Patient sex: M
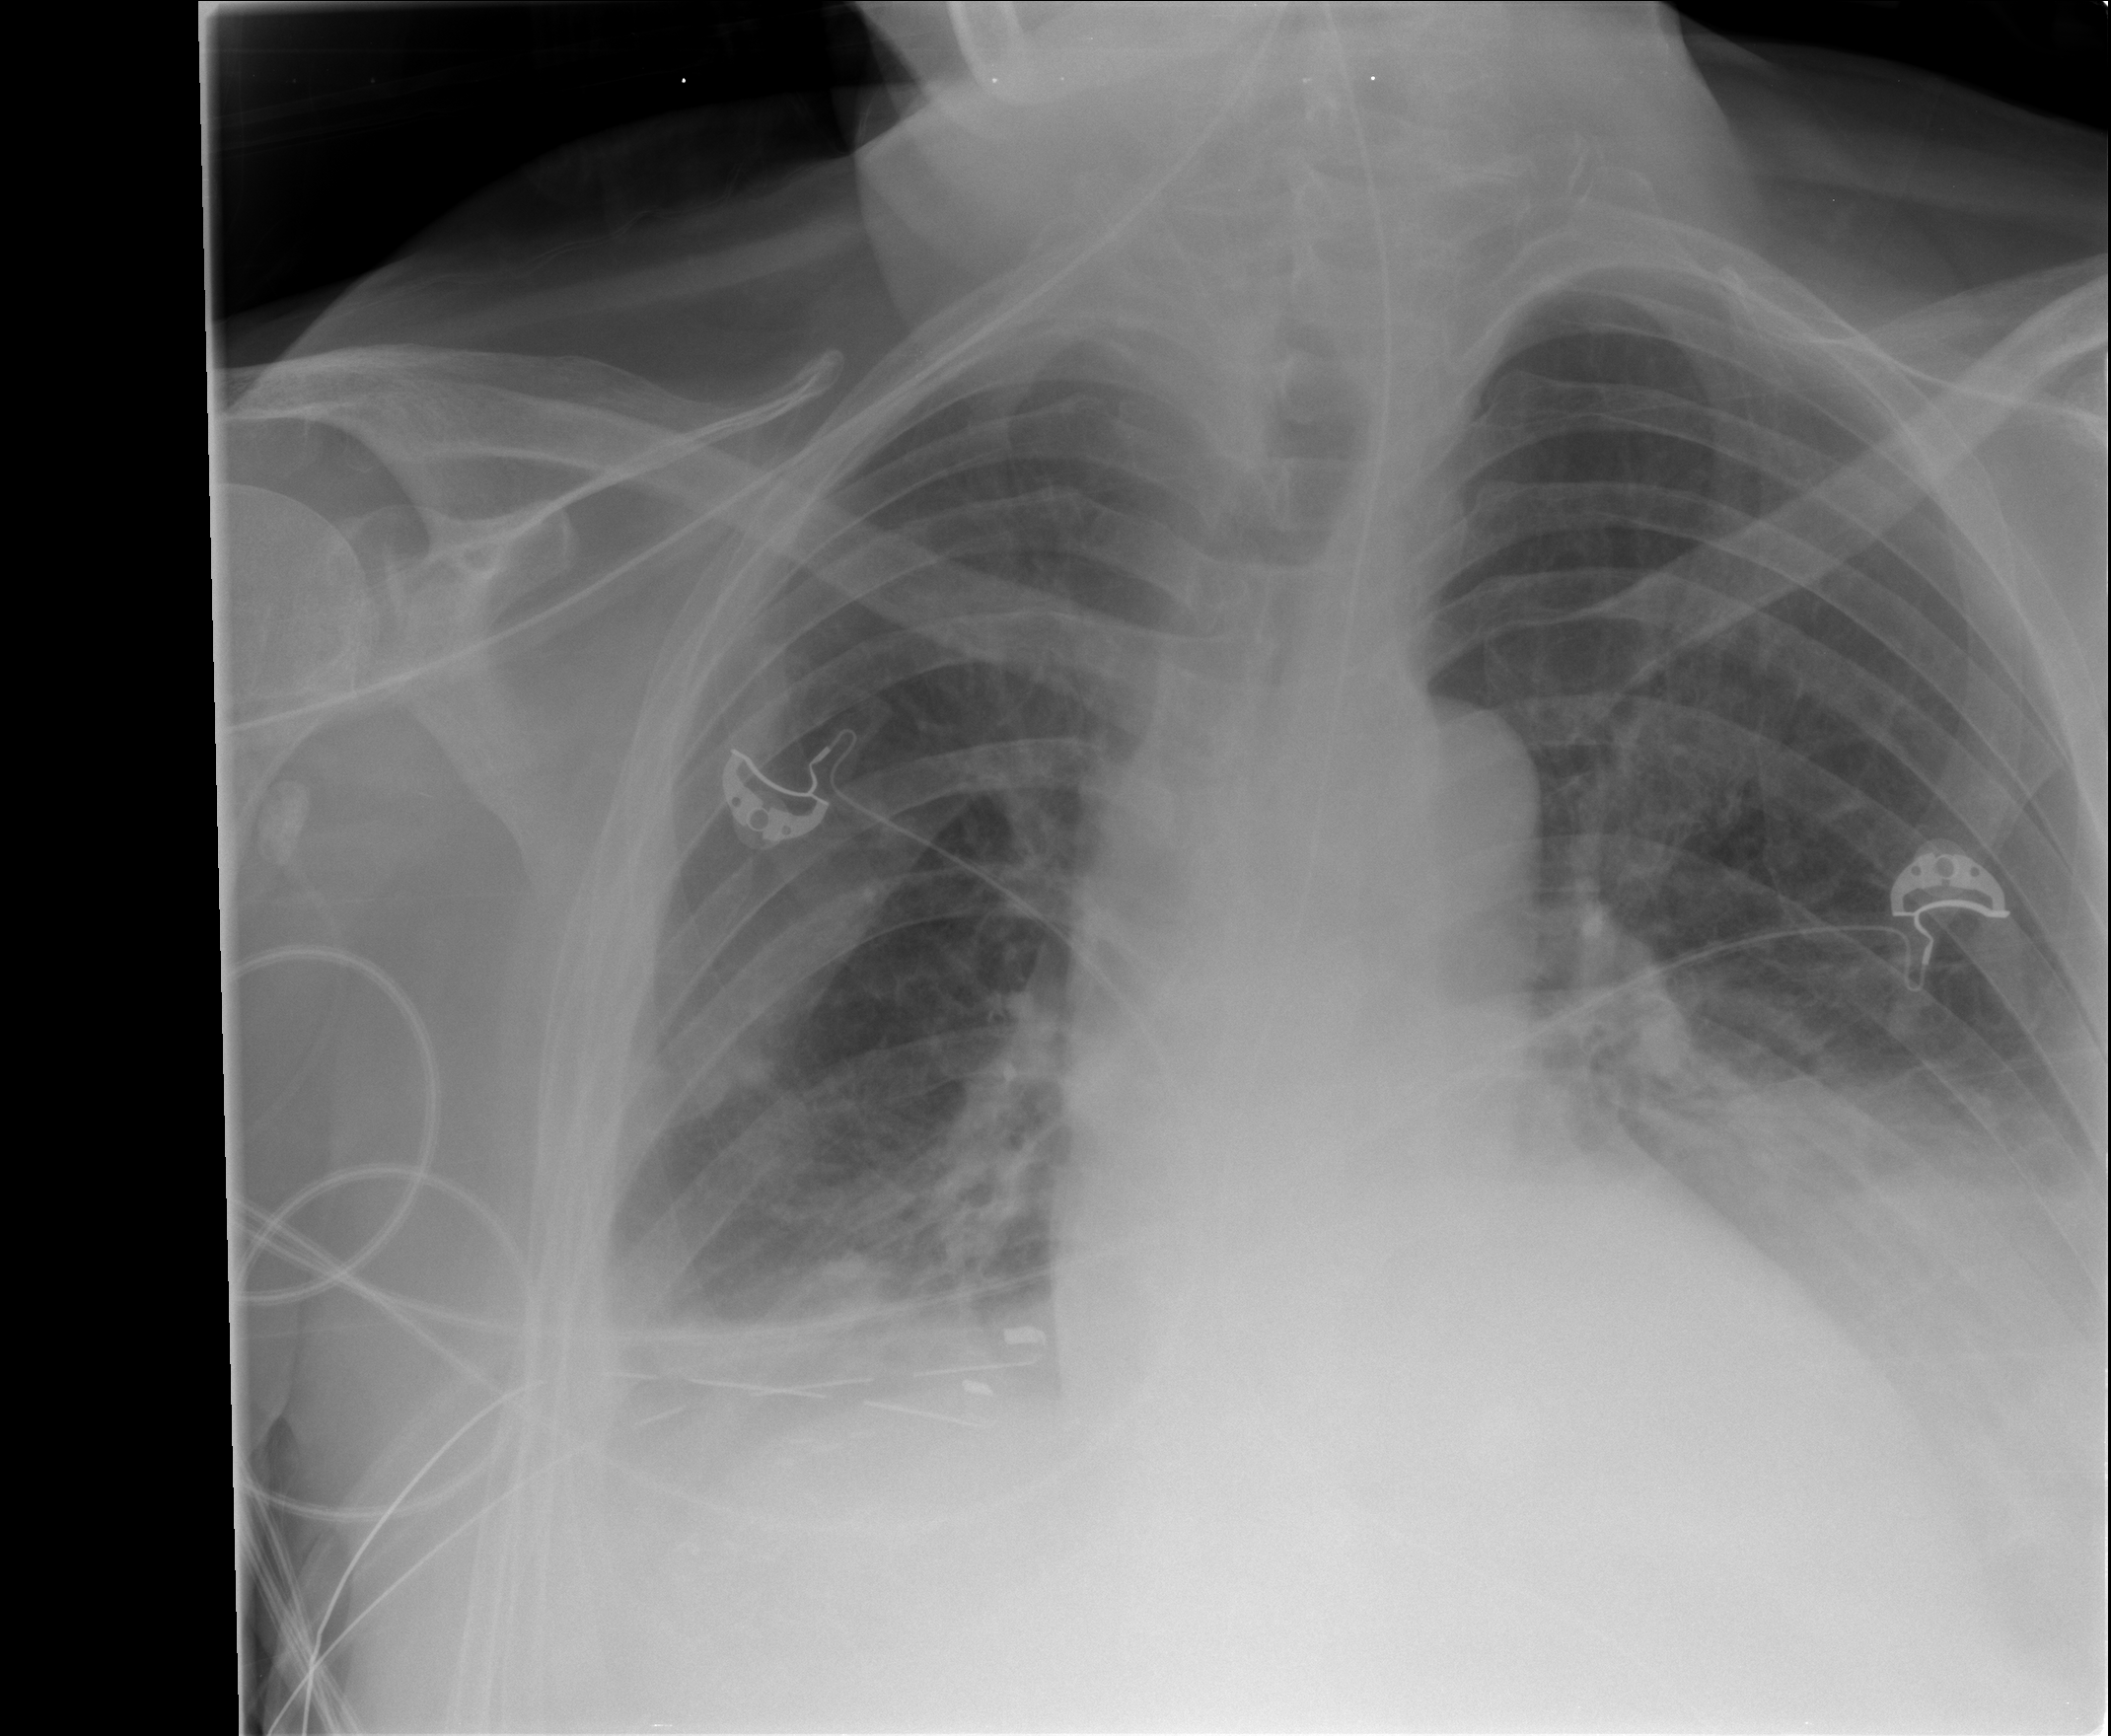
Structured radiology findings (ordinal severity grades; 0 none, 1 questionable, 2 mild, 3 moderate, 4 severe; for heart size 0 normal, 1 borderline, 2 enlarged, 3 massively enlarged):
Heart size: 0
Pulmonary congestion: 0
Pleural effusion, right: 2
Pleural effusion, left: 2
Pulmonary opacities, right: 0
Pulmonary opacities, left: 0
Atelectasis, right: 2
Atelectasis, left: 2